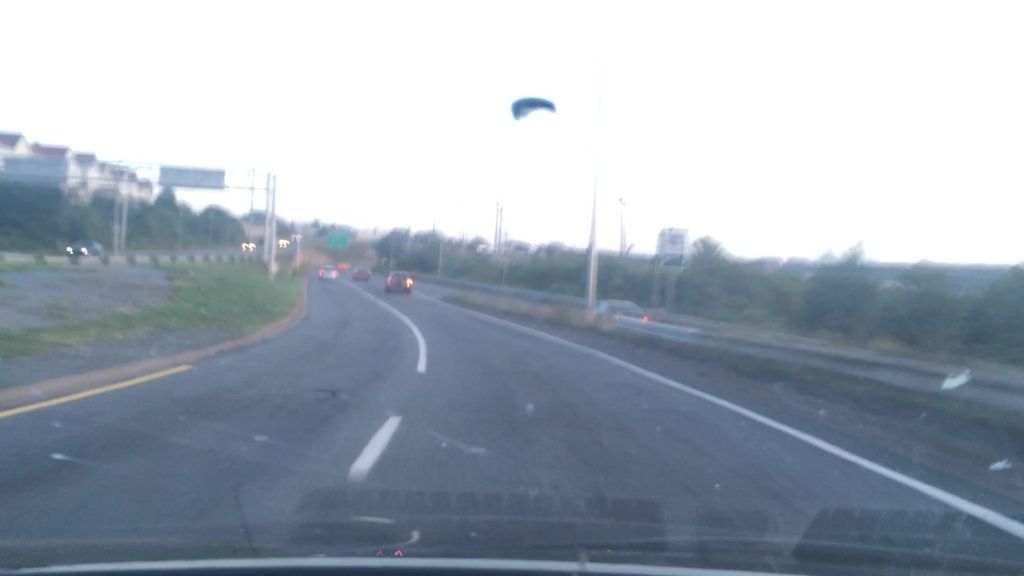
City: halifax